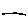
Label: line